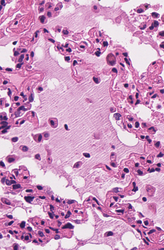
Tumor epithelial tissue: no
Tumor-associated stroma tissue: no
Normal tissue: yes